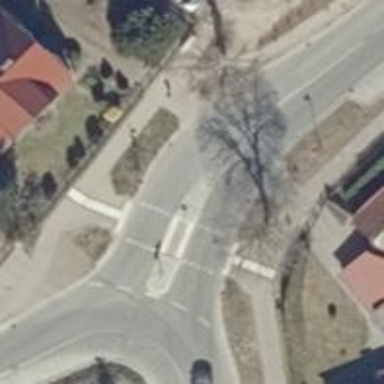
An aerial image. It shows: Uncontrolled footway crossing with median island.